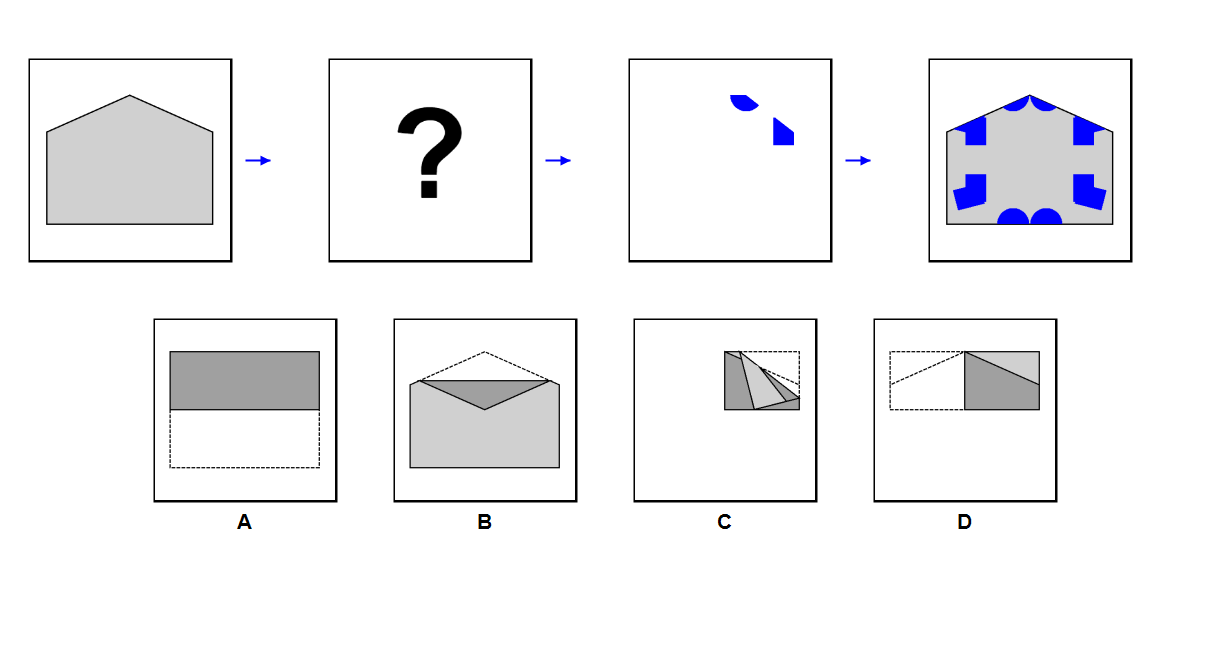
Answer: B